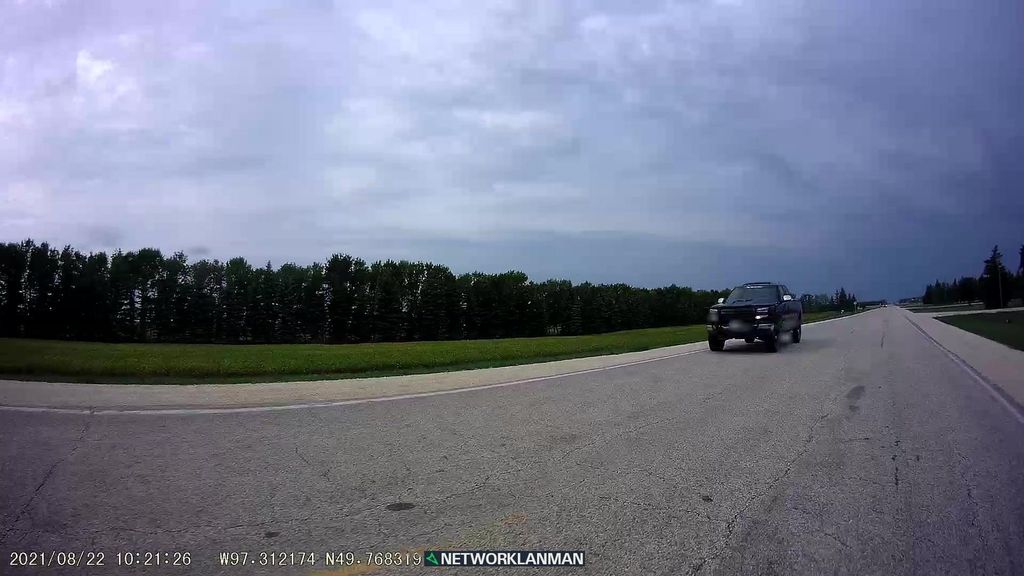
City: winnipeg